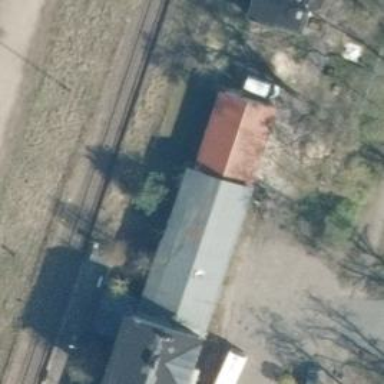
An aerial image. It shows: Train station building.